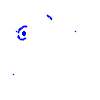
Particle: electron